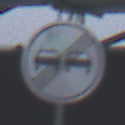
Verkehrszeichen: EndeUeberholverbot
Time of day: MorningAfternoon
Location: Outdoor (Suburban)
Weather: Overcast
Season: NotSpecified
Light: Natural